Field crop: maize
Growth stage: 2
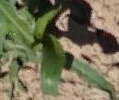
Species: maize